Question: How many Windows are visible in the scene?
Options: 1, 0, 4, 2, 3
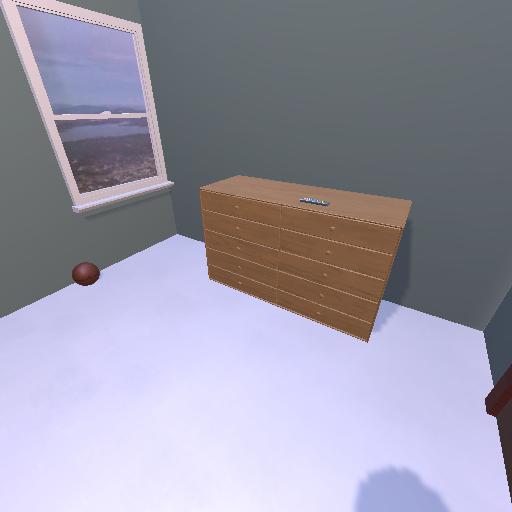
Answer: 1